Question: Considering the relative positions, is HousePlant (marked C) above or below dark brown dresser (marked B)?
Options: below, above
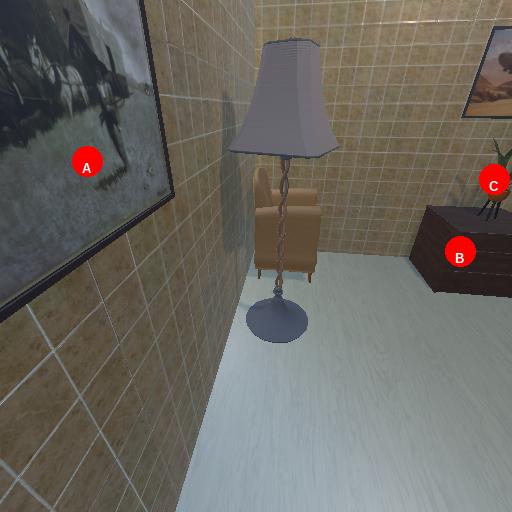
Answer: below